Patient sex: F
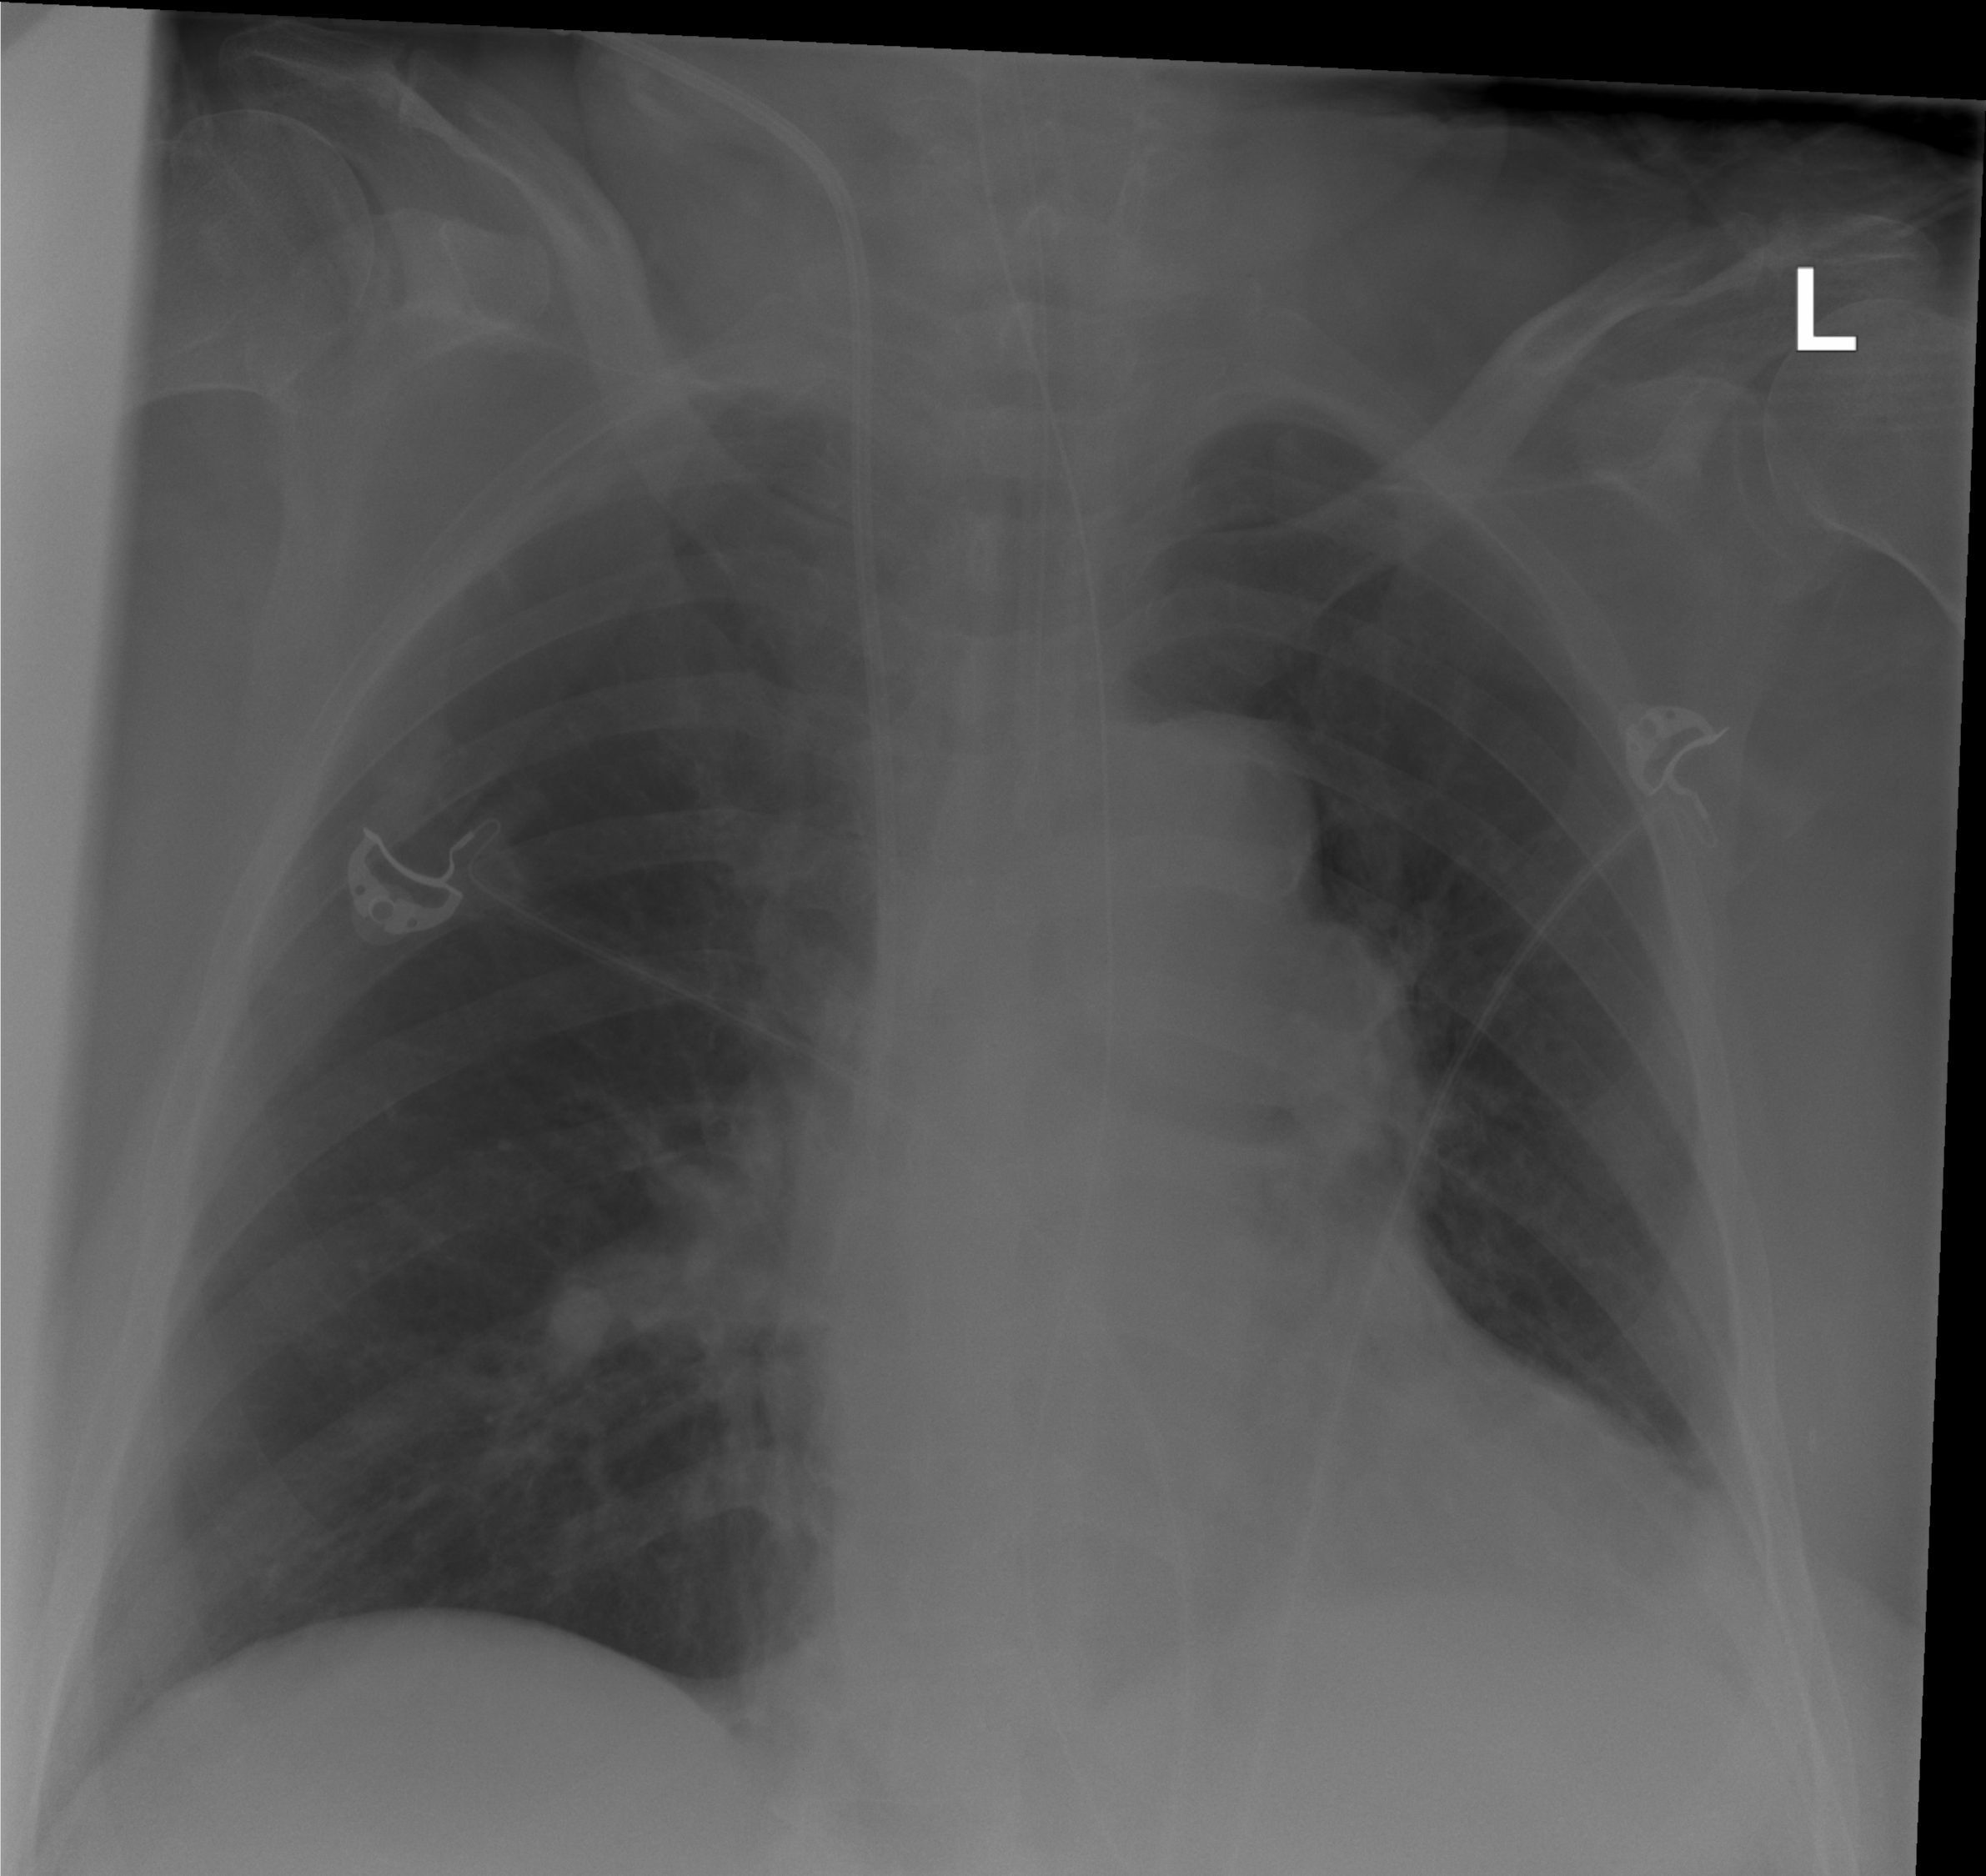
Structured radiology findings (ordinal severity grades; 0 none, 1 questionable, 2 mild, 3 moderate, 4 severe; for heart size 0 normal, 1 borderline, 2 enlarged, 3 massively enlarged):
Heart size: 2
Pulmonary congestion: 0
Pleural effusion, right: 0
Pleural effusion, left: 1
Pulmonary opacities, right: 0
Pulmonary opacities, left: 0
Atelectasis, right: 0
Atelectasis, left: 2